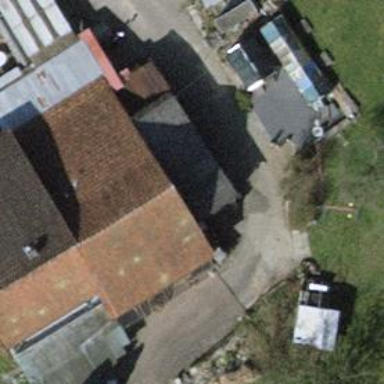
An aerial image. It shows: View of roof of building.